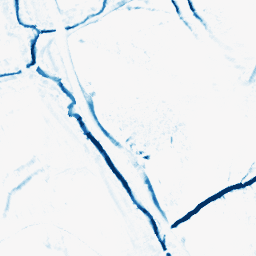
Category: morphological
Decomposition family: morphological_diamond
Decomposition parameters: operation: closing
radius: 5
Upsampling method: quadratic
Upsampling parameters: scale: 2
Upsampling scale: 2